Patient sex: M
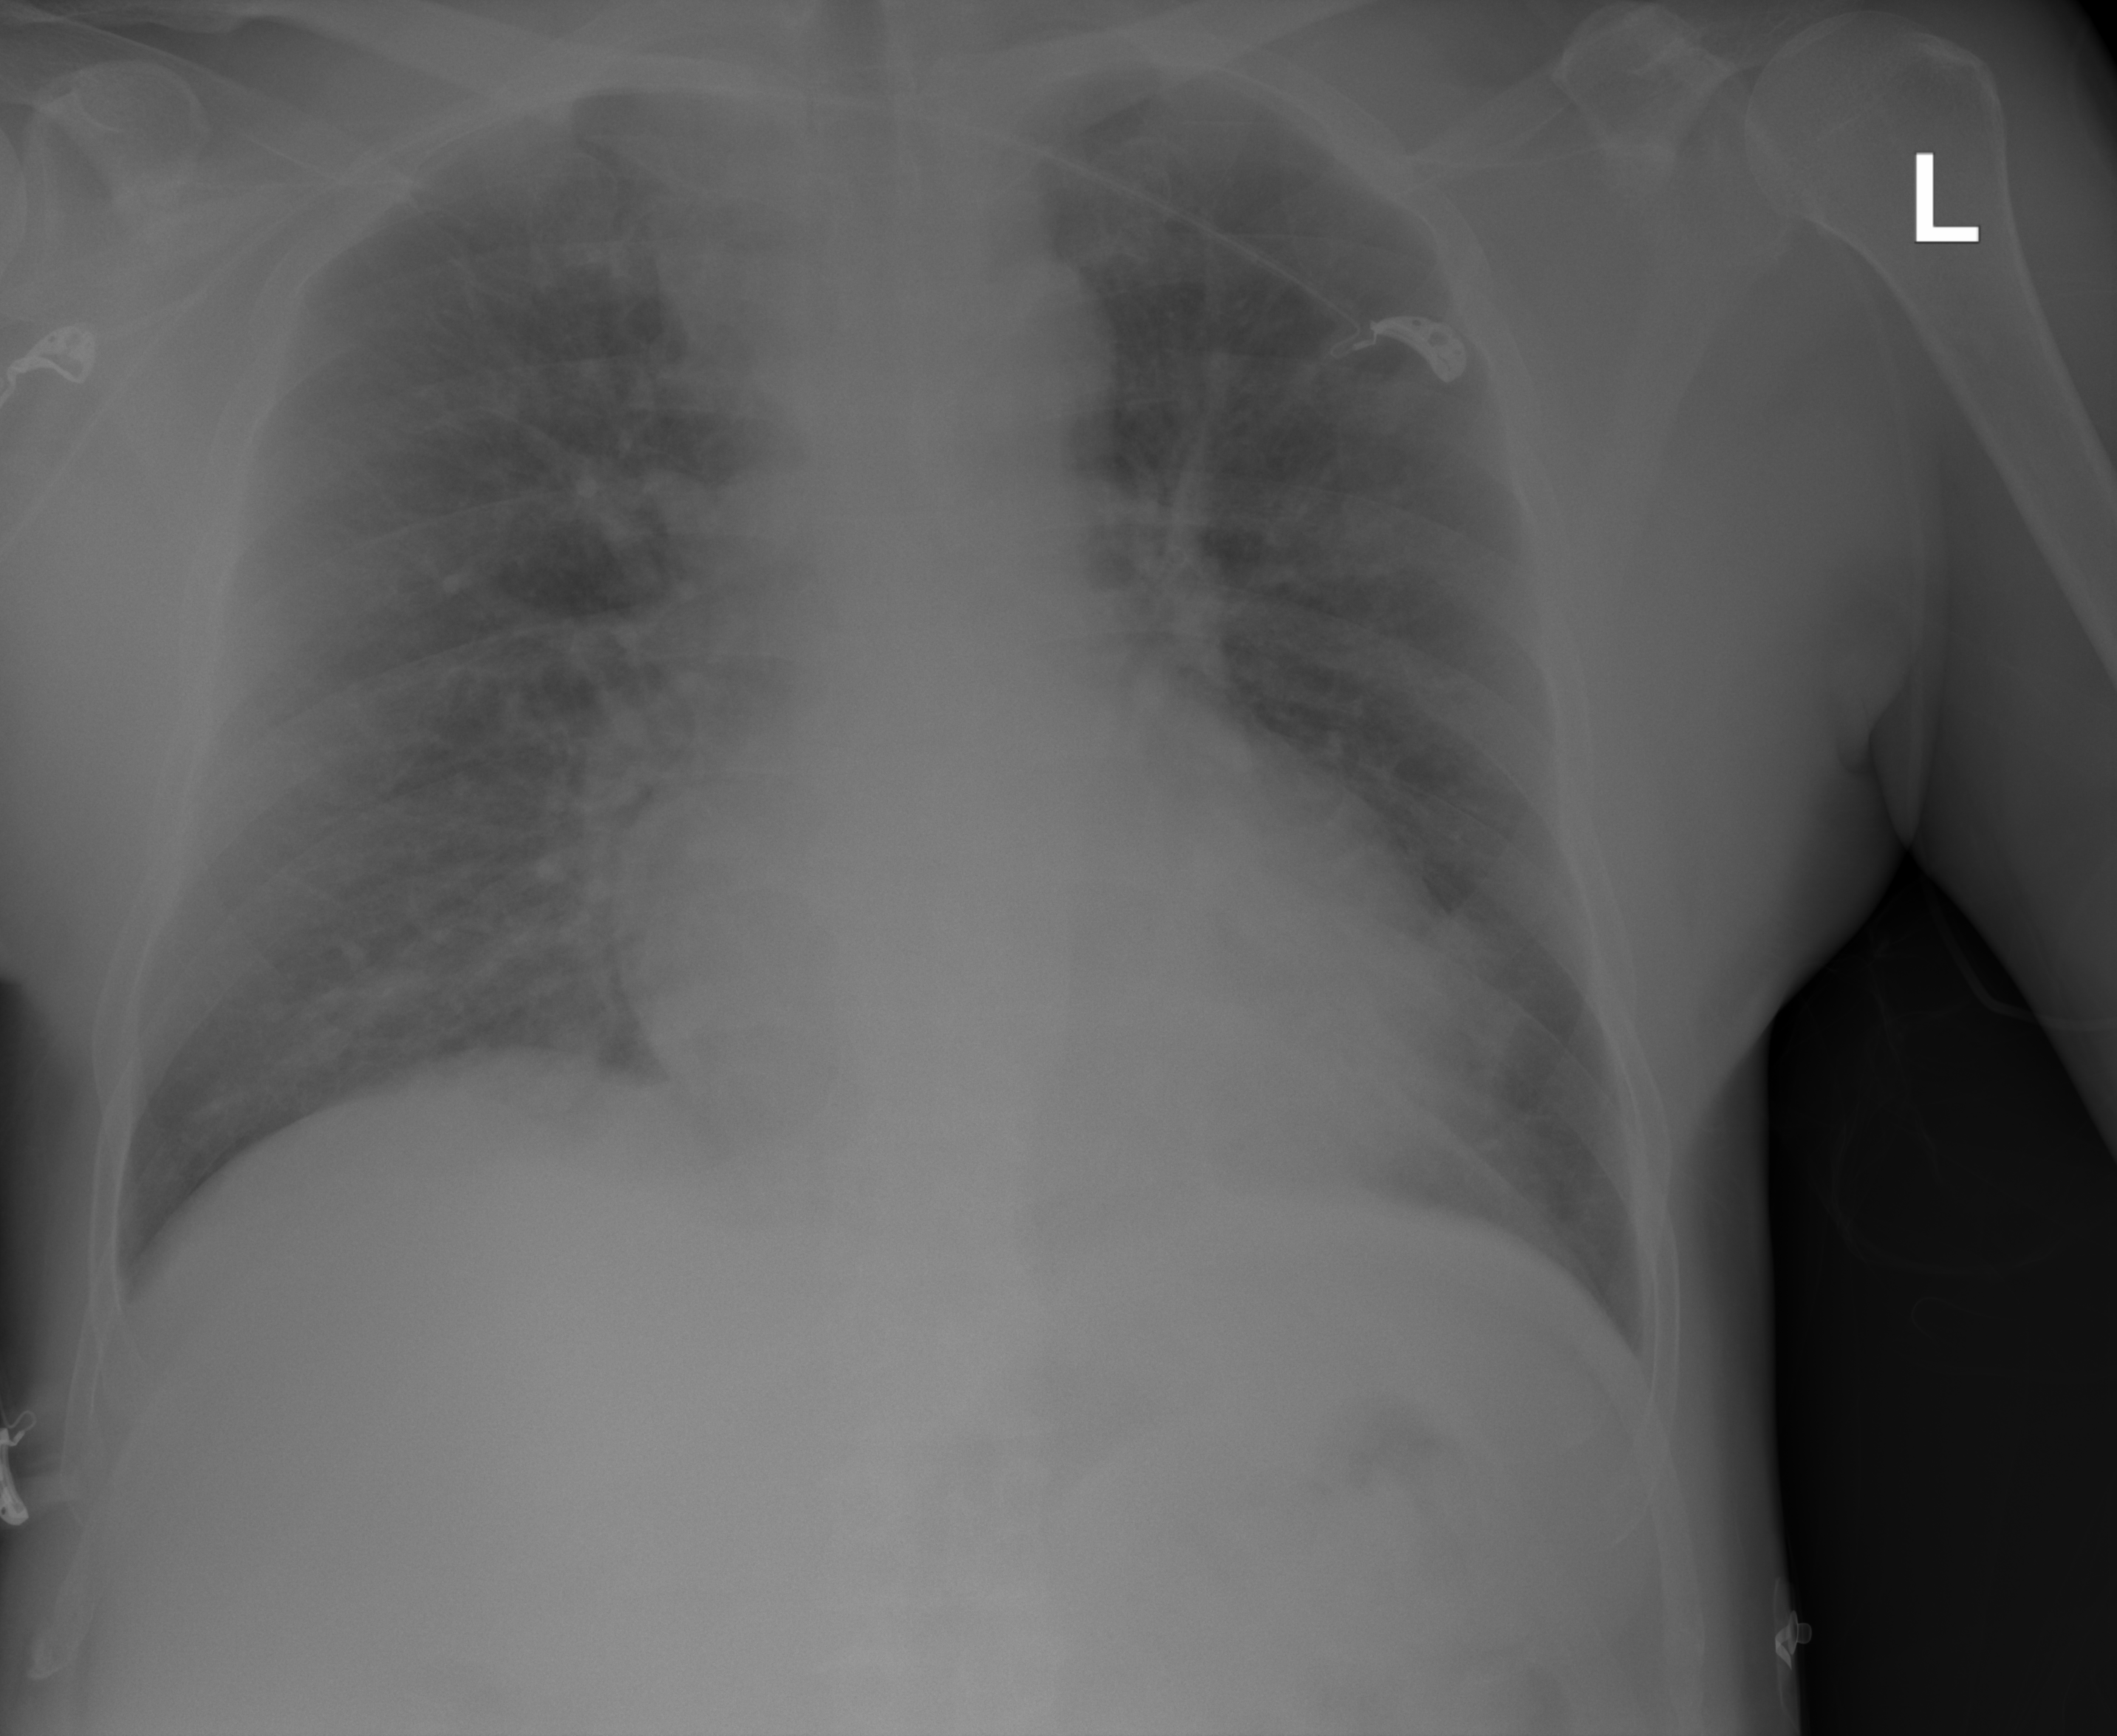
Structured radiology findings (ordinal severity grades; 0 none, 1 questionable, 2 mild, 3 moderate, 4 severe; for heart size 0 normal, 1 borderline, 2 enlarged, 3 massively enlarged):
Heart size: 1
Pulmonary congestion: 2
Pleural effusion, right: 0
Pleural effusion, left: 0
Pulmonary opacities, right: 2
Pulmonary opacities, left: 2
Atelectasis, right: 0
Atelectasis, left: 0